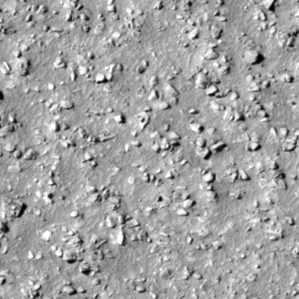
Label: non_frost